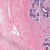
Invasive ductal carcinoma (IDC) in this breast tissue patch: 0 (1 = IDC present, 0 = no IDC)